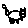
Label: cat